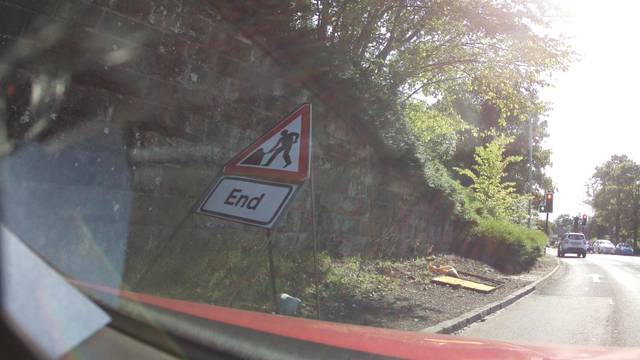
Region: United Kingdom
Coordinates: 56.13, -3.934